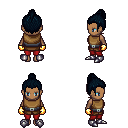
a pixel art fantasy rpg character, female body template, human, dark skin, leather chest armor, red pants, raven short topknot hairstyle, gold gloves, metal boots, four views (front, back, left, right), 2x2 character sprite sheet, small pixel art, hard edges, no anti-aliasing